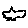
Label: bird